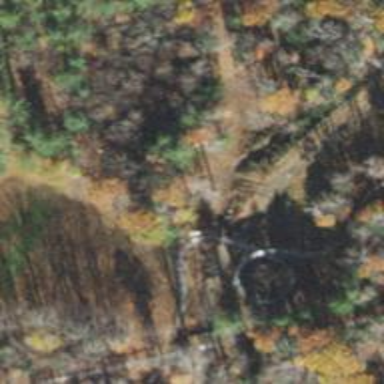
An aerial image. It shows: Bridge for narrow gauge railway.